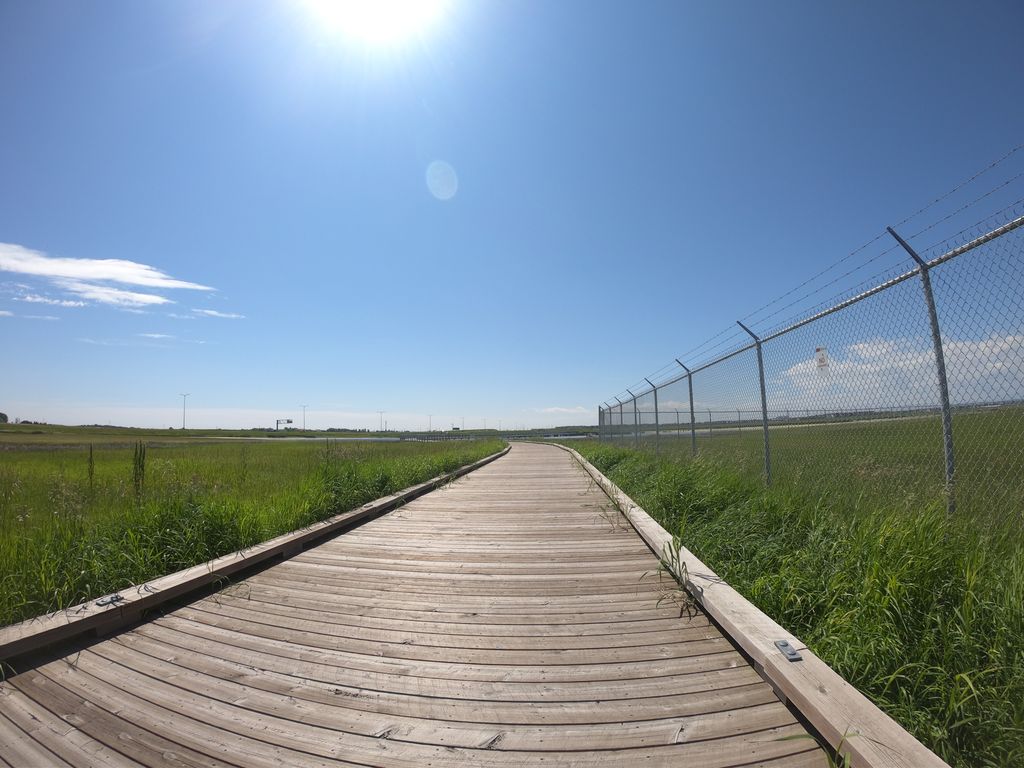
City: calgary